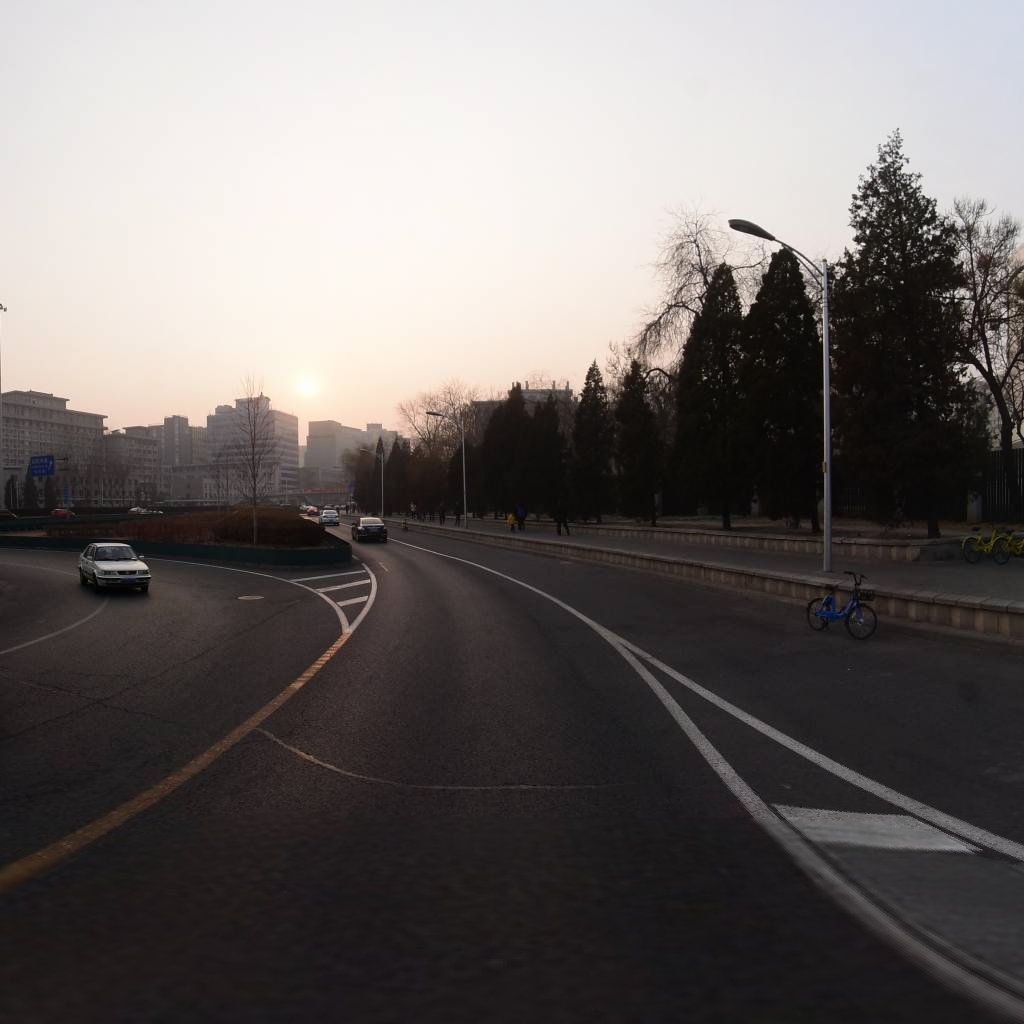
Region: Xicheng
Road damage annotations: longitudinal crack, longitudinal patch, transverse patch, transverse crack, manhole cover